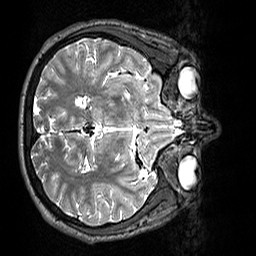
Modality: T2w
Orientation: axial
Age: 21
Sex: male
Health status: healthy
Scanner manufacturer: siemens
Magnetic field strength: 3 T
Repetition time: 3.2 s
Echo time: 0.412 s